Question: I have a problem with my chat message 'Layout' in Android.
I have 3 custom 'textview', but the Time of 'textView' should be set on 'Bottom' and 'Right align'.
Here is my screenshot:

And here is my code:
'''
<LinearLayout
android:layout_width="wrap_content"
android:layout_height="wrap_content"
android:layout_marginRight="60dp"
android:background="@drawable/msg_in"
android:orientation="vertical">
<com.fearefull.chatstory.Widgets.MyTextView
android:id="@+id/nickname_message"
android:layout_width="wrap_content"
android:layout_height="wrap_content"
android:autoLink="none"
android:layout_alignParentLeft="true"
android:paddingBottom="7dp"
android:paddingLeft="16dp"
android:paddingRight="12dp"
android:paddingTop="5dp"
android:text="adawd awdaw"
android:textStyle="bold"
android:textColor="@android:color/holo_green_light"
android:textSize="18sp"
tools:ignore="ObsoleteLayoutParam,RtlHardcoded" />
<RelativeLayout
android:layout_width="wrap_content"
android:layout_height="wrap_content">
<com.fearefull.chatstory.Widgets.MyTextView
android:id="@+id/textview_message"
android:layout_width="wrap_content"
android:layout_height="wrap_content"
android:autoLink="none"
android:paddingBottom="7dp"
android:paddingLeft="16dp"
android:paddingRight="12dp"
android:paddingTop="5dp"
android:text="dlsadfafawfafawawfawf a fawfawfafafkawmflaknfalfntigtggt"
android:textColor="@android:color/black"
android:textSize="17sp"
tools:ignore="ObsoleteLayoutParam,RtlHardcoded" />
<com.fearefull.chatstory.Widgets.MyTextView
android:id="@+id/textview_time"
android:layout_width="wrap_content"
android:layout_height="wrap_content"
android:text="11:15 PM"
android:textColor="#a6abad"
android:textSize="12sp"
android:layout_alignBottom="@id/textview_message"
android:layout_alignParentRight="true"
android:padding="5dp"
tools:ignore="RtlHardcoded" />
</RelativeLayout>
</LinearLayout>
'''
I used any Alignment for my Time of 'textView', but it didn't work.
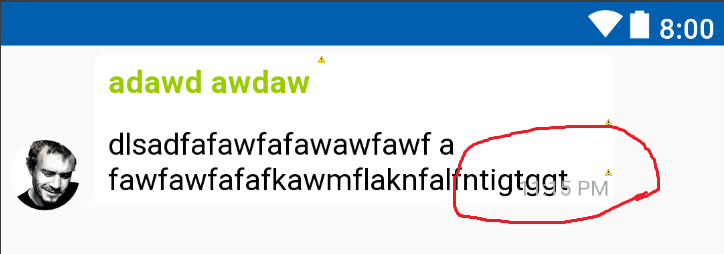
Answer: Your layout should be like this. You should get ride of the RelativeLayout and simply change your view's layout gravity
'''
<LinearLayout
android:layout_width="wrap_content"
android:layout_height="wrap_content"
android:layout_marginRight="60dp"
android:background="@drawable/msg_in"
android:orientation="vertical">
<com.fearefull.chatstory.Widgets.MyTextView
android:id="@+id/nickname_message"
android:layout_width="wrap_content"
android:layout_height="wrap_content"
android:autoLink="none"
android:layout_alignParentLeft="true"
android:paddingBottom="7dp"
android:paddingLeft="16dp"
android:paddingRight="12dp"
android:paddingTop="5dp"
android:text="adawd awdaw"
android:textStyle="bold"
android:textColor="@android:color/holo_green_light"
android:textSize="18sp"
tools:ignore="ObsoleteLayoutParam,RtlHardcoded" />
<com.fearefull.chatstory.Widgets.MyTextView
android:id="@+id/textview_message"
android:layout_width="wrap_content"
android:layout_height="wrap_content"
android:autoLink="none"
android:paddingBottom="7dp"
android:paddingLeft="16dp"
android:paddingRight="12dp"
android:paddingTop="5dp"
android:text="dlsadfafawfafawawfawf a fawfawfafafkawmflaknfalfntigtggt"
android:textColor="@android:color/black"
android:textSize="17sp"
tools:ignore="ObsoleteLayoutParam,RtlHardcoded" />
<com.fearefull.chatstory.Widgets.MyTextView
android:id="@+id/textview_time"
android:layout_width="wrap_content"
android:layout_height="wrap_content"
android:text="11:15 PM"
android:textColor="#a6abad"
android:textSize="12sp"
android:layout_gravity="right"
android:padding="5dp"
tools:ignore="RtlHardcoded" />
</LinearLayout>
'''